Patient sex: M
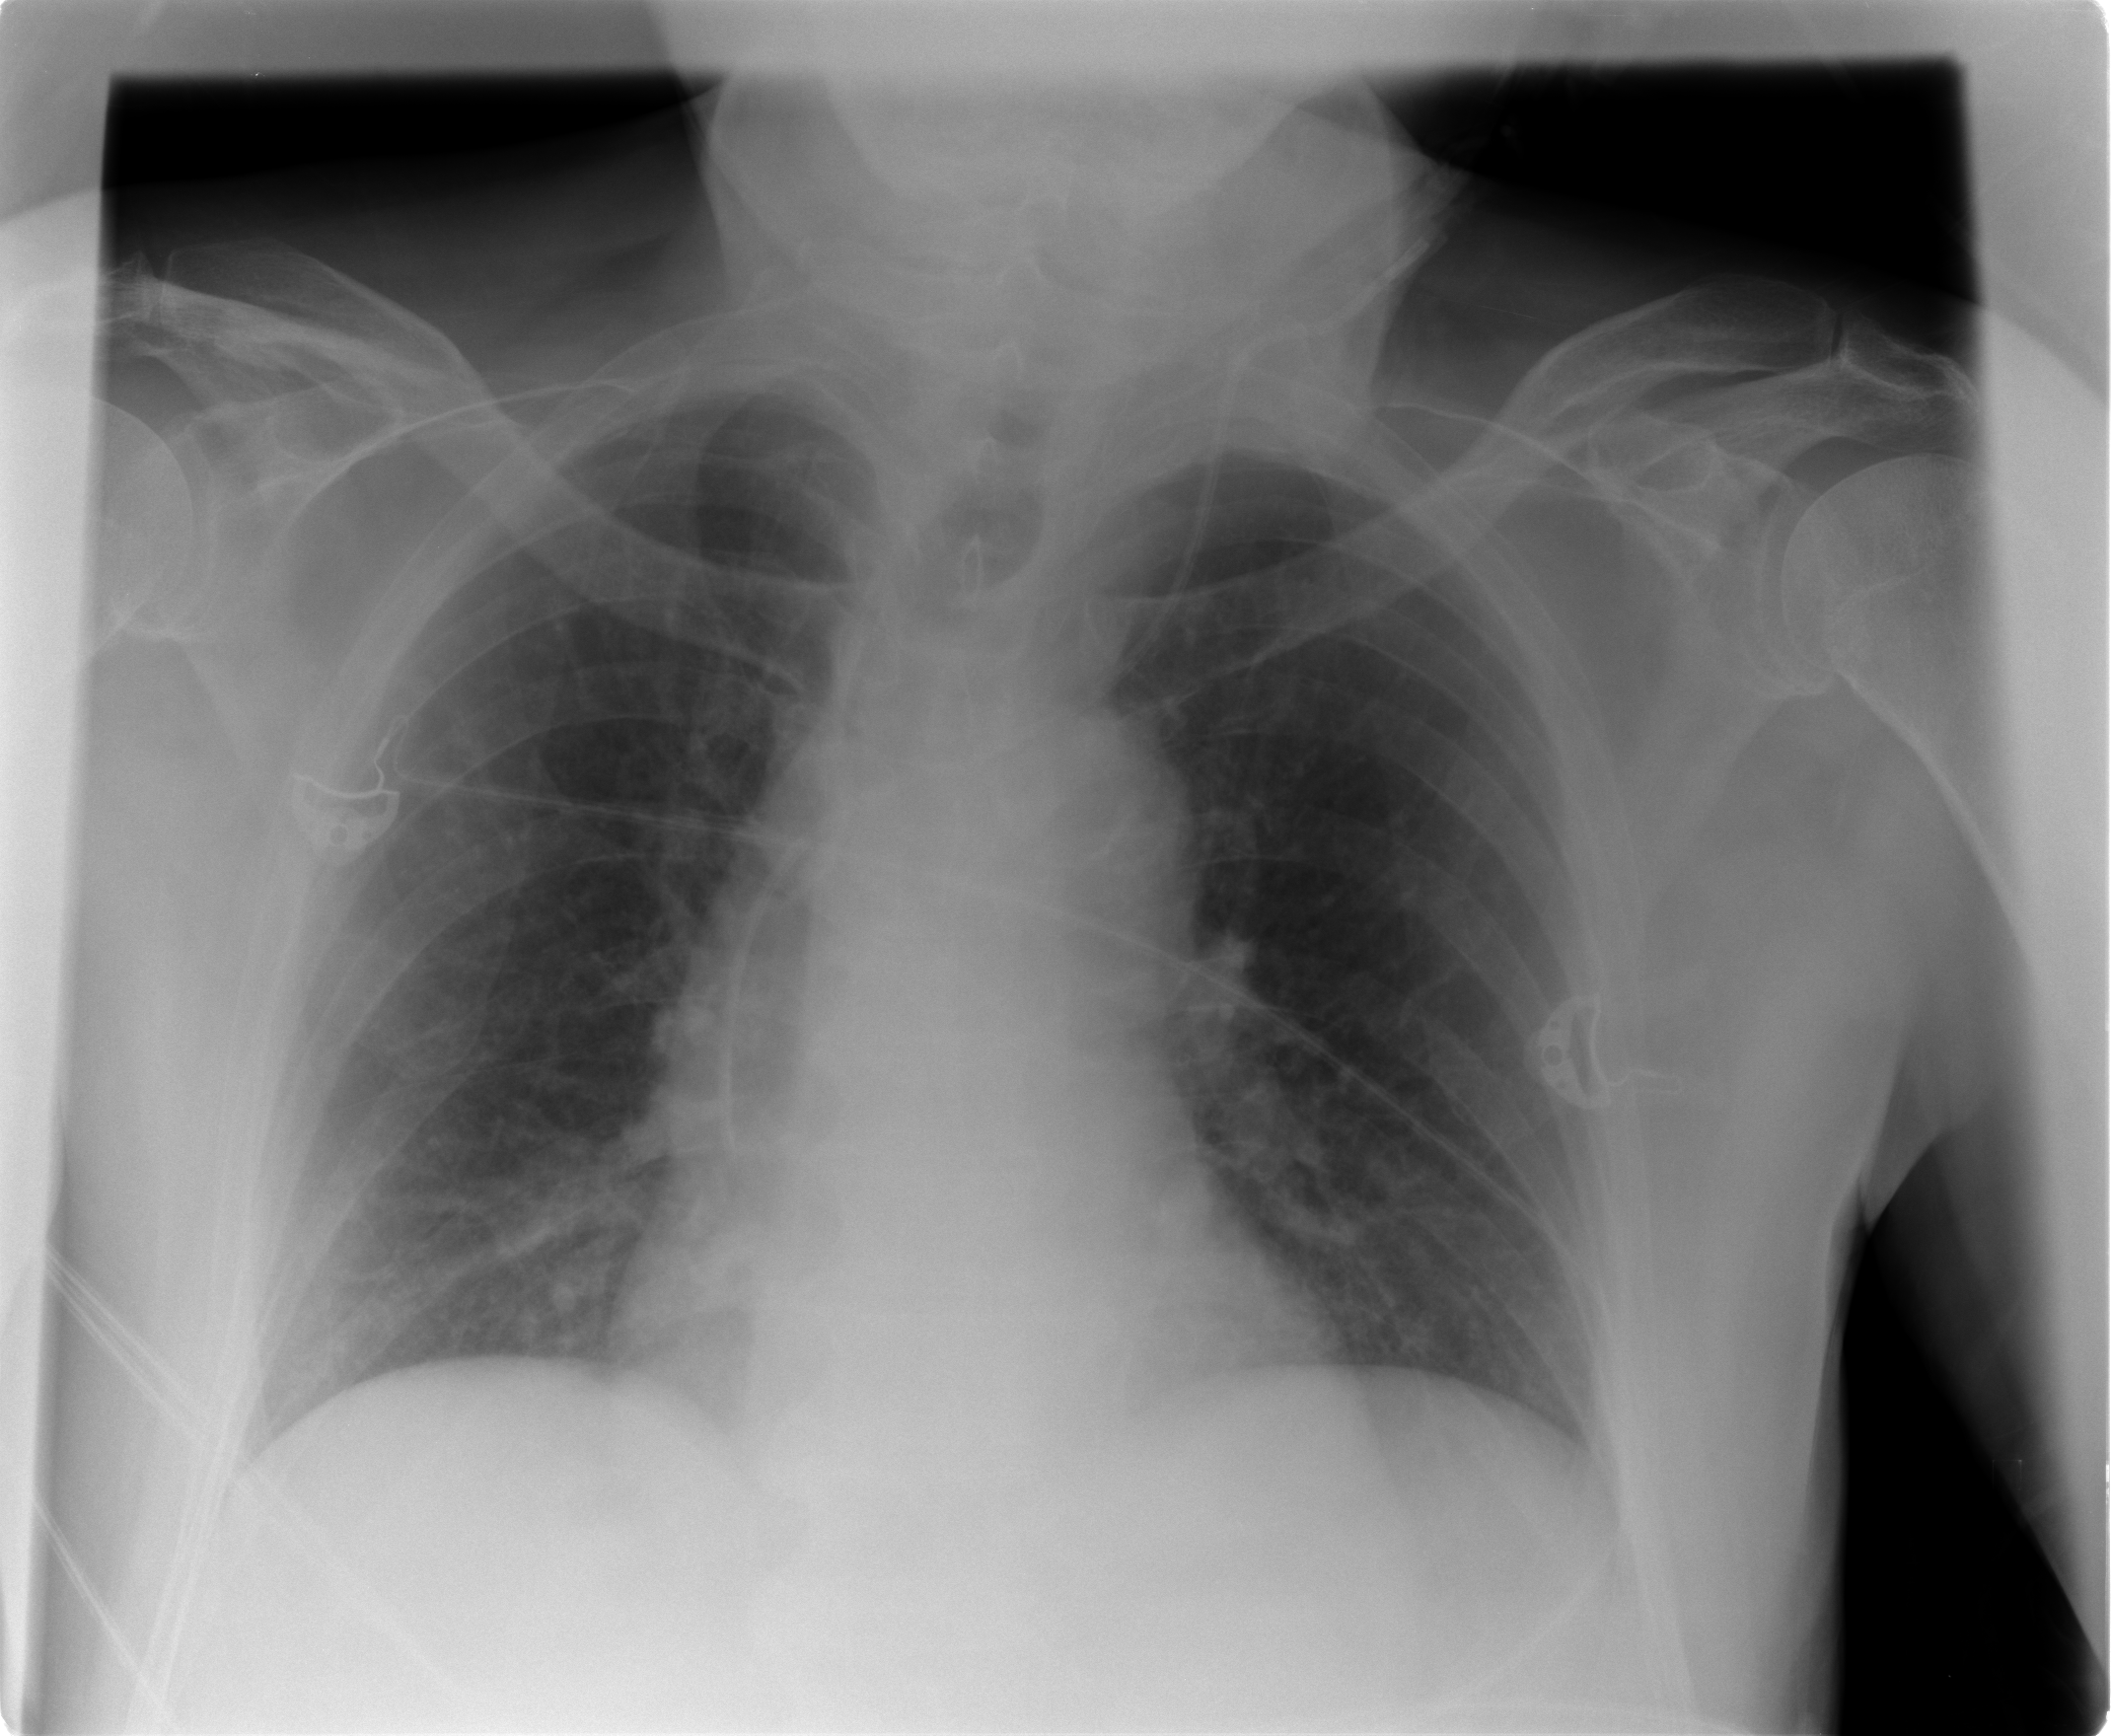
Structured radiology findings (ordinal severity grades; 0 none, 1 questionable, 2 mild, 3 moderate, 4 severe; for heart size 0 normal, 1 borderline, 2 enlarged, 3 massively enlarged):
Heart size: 0
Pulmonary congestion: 1
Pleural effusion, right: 0
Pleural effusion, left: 0
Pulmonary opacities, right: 0
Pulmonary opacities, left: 0
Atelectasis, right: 0
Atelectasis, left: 0